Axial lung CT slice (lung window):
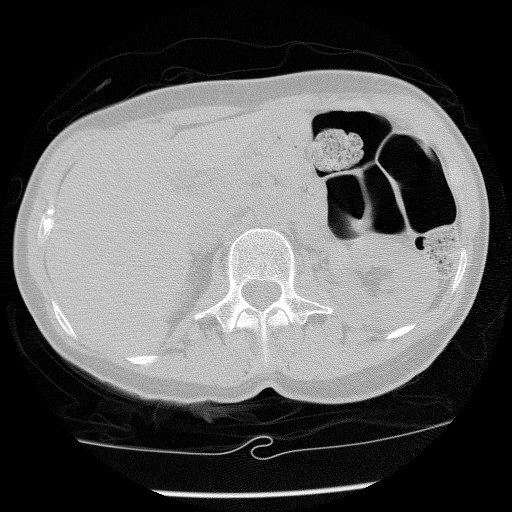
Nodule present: no